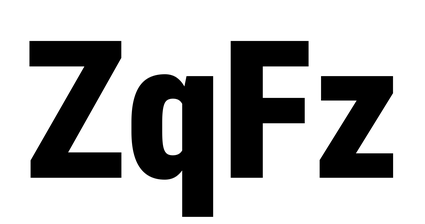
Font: Roboto_Condensed_Black